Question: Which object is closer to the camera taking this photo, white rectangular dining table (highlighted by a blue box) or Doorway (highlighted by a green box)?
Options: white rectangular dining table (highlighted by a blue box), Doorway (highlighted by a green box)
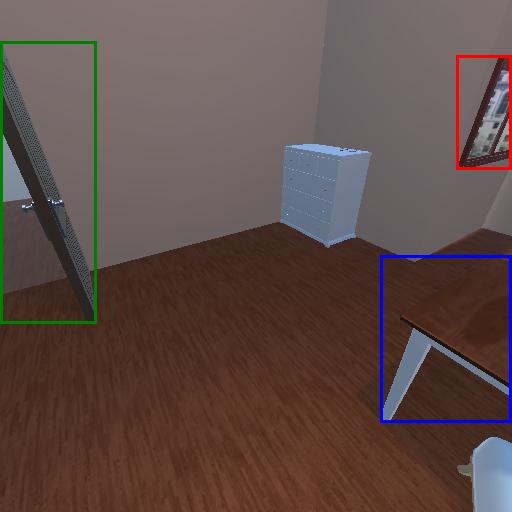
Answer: white rectangular dining table (highlighted by a blue box)